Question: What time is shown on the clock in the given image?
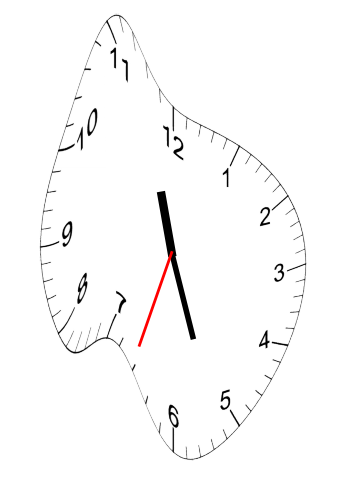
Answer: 11:26:33